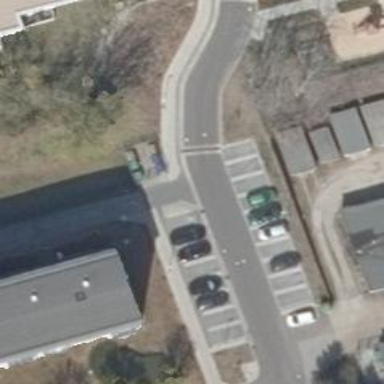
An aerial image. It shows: Service road with concrete surface.